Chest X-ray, AP view. Patient: 59 years old, sex M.
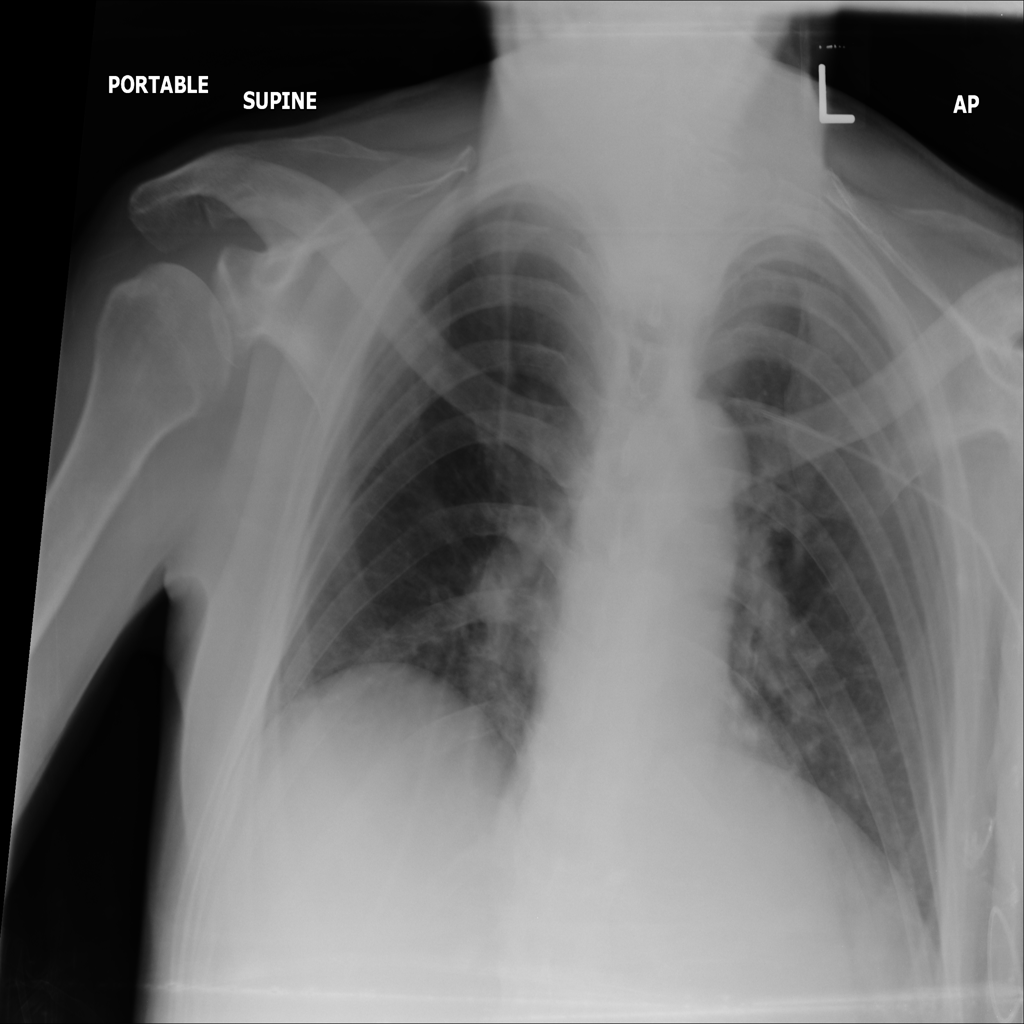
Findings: No Finding